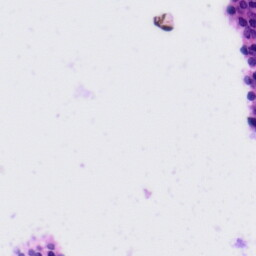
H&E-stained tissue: Tonsil